Question: Im trying to print the current page numbers using this: <URL>
But jsPDF renders a huge amount of blank pages and crashes :(
Without the footer, every thing works fine and I get a nice PDF with 27 pages, but without footers ofcause
Console errors:

my footer is:
'''
<footer>
<div style='text-align:center;'>Page <span class="pageCounter"></span>/<span class="totalPages"></span></div>
</footer>
'''
and heres my Jquery part:
'''
var doc = new jsPDF();
var margins = {
top: 10,
left: 10,
right: 10,
bottom: 20,
width: 265
};
doc.setProperties({
title: 'Title',
subject: 'This is the subject',
author: 'Author Name',
keywords: 'generated, javascript, web 2.0, ajax',
creator: 'Creator Name'
});
length = doc.internal.getNumberOfPages()
doc.fromHTML(response, margins.left, margins.top,{
'width': margins.width // max width of content on PDF
},
function(){
doc.save('noter.pdf');
}, margins);
'''
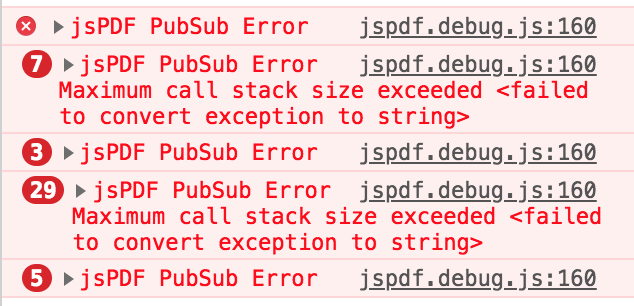
Answer: Very strange! but apparently, the footer needs to have a '<p>' tag to make it work, even though it isen't like that in the example on the github page...
So I've changed
'''
<footer>
<div style='text-align:center;'>Page <span class="pageCounter"></span>/<span class="totalPages"></span></div>
</footer>
'''
to
'''
<footer>
<div><p>Page <span class="pageCounter"></span>/<span class="totalPages"></span></p></div>
</footer>
'''
and it works now